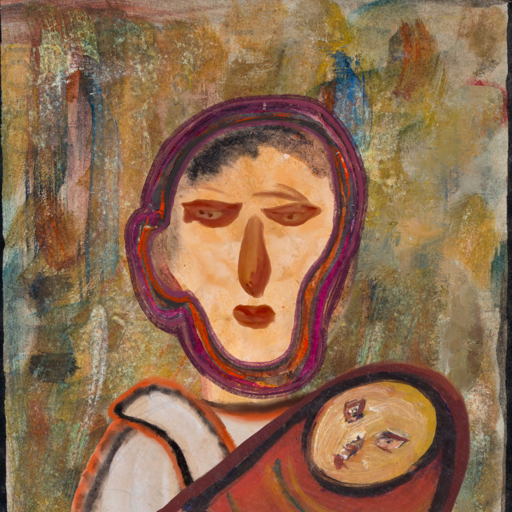
Background: Pipe, Head And Neck Front: Childish, Face Front: Pious_Lady, Bust: Roy_Bahadur, Hair Front: Hypocrite, Head Accessory: Blank, Second Necklace: Blank, Necklace: Blank, Baby: After_Raid_Baby